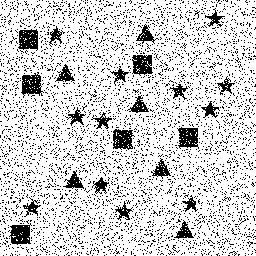
Squares: 6
Triangles: 6
Stars: 12
Total shapes: 24